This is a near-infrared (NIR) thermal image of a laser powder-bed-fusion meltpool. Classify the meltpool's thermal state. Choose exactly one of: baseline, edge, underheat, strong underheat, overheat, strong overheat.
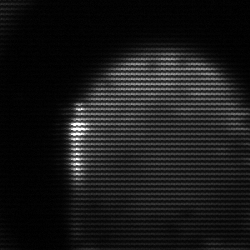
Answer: edge